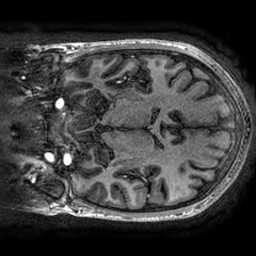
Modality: T1w
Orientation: coronal
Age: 25
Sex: male
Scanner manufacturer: ge
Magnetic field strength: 3 T
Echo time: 0.002736 s